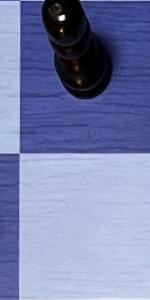
Label: Empty